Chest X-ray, AP view. Patient: 54 years old, sex M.
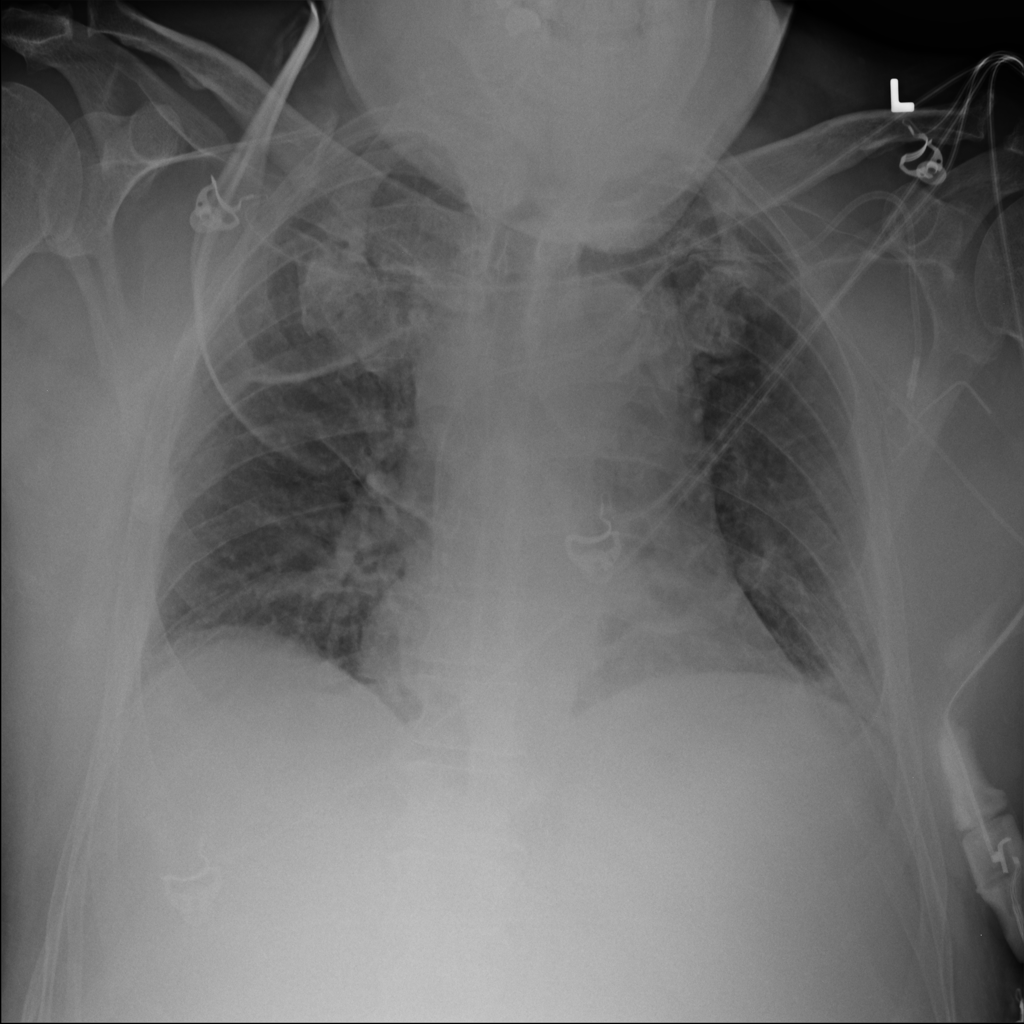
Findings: No Finding